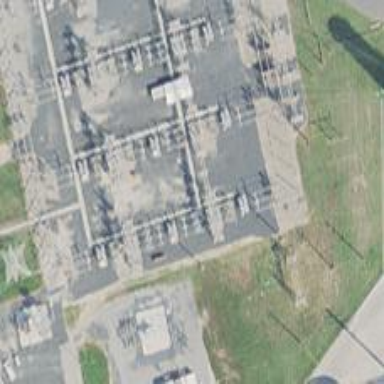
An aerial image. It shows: Switch used for power control.